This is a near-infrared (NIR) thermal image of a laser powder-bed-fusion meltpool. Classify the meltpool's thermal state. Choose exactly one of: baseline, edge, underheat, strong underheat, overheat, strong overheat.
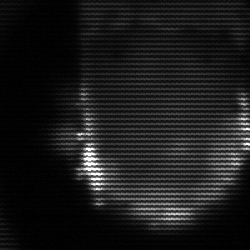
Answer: baseline